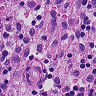
Metastatic tissue present: no